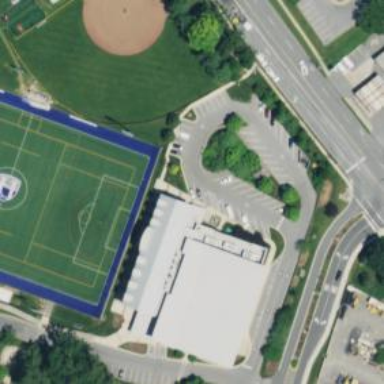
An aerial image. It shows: Gymnasium building.